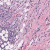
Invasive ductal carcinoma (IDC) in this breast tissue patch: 1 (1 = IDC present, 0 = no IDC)